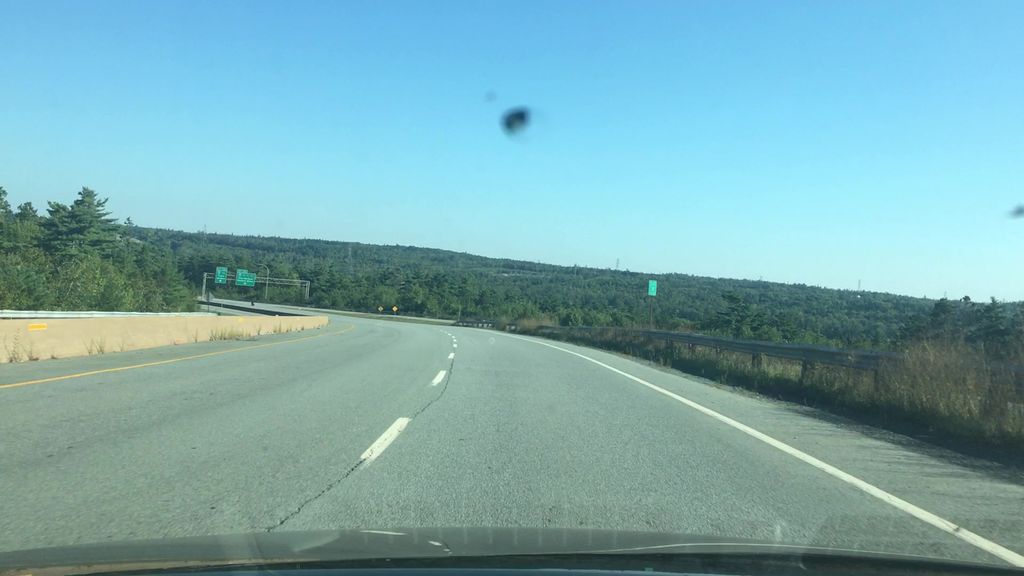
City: halifax